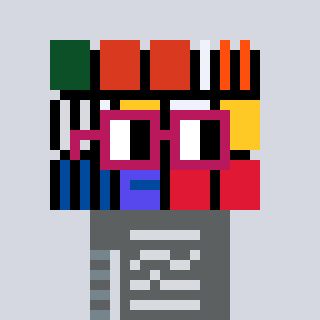
a pixel art character with square dark red glasses, a abstract-shaped head and a peachy-colored body on a cool background